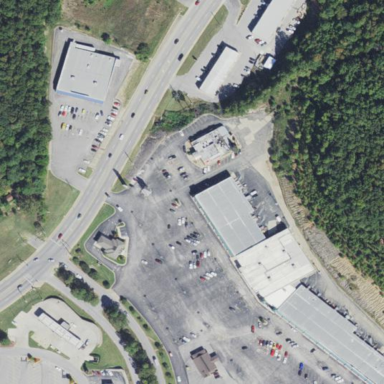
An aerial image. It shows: Retail building.